Field crop: maize
Growth stage: 1
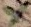
Species: atriplex